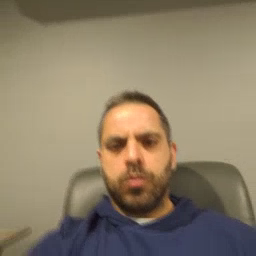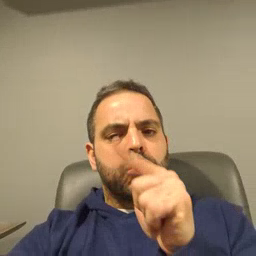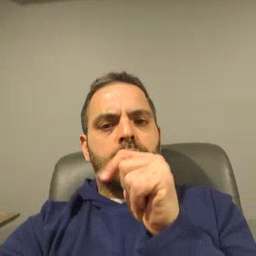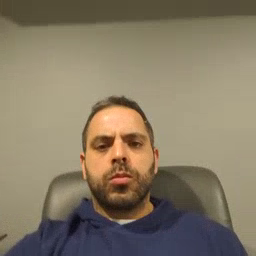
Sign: who